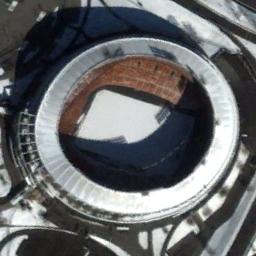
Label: stadium